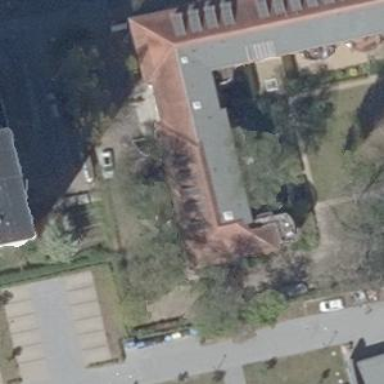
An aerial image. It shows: Hipped roof on apartment building.